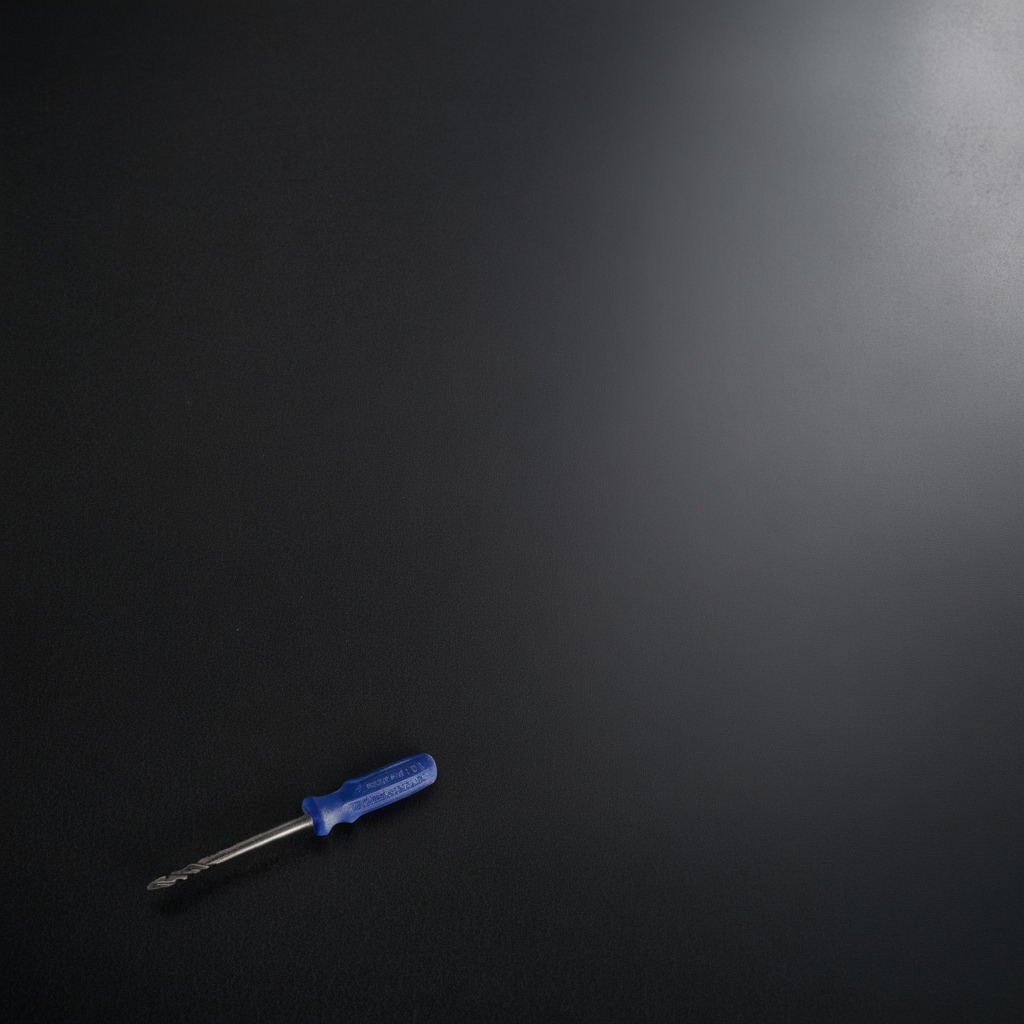
A screwdriver lying on a clean granite tabletop inside a workshop under bright overhead lighting crisp shadows high clarity worn but beneath the mat